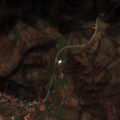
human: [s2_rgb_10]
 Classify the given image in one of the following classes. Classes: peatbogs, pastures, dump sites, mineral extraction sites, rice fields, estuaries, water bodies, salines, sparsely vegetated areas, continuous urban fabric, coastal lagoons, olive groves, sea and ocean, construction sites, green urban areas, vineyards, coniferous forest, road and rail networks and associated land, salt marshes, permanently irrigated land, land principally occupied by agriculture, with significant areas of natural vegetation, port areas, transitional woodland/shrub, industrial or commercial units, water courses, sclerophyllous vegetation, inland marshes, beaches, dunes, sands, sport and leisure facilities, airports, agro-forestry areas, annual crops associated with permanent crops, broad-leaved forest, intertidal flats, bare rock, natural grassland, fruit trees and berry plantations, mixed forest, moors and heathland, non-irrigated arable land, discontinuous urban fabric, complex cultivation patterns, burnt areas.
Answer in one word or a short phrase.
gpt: discontinuous urban fabric, complex cultivation patterns, land principally occupied by agriculture, with significant areas of natural vegetation, broad-leaved forest